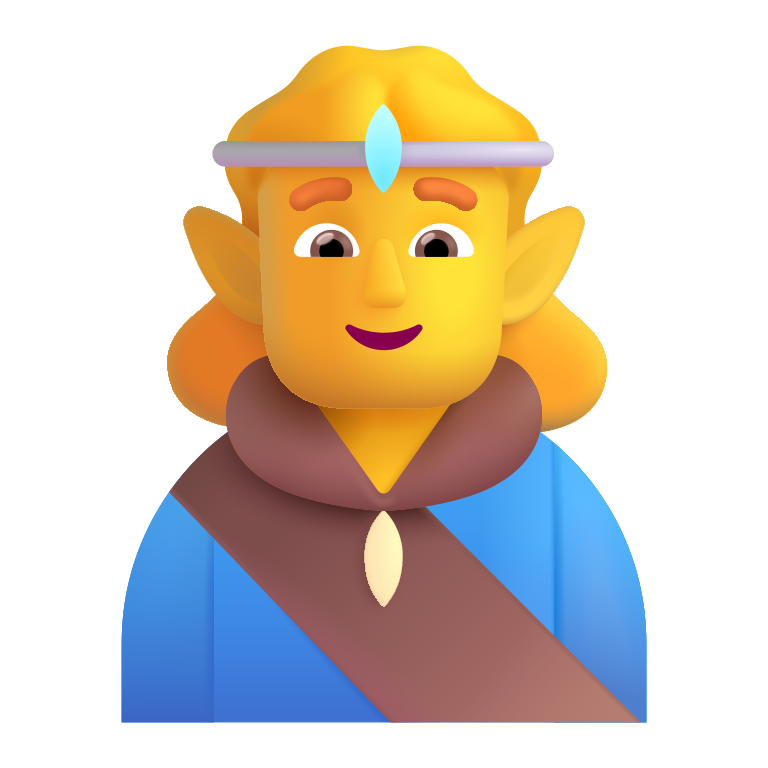
man elf color default